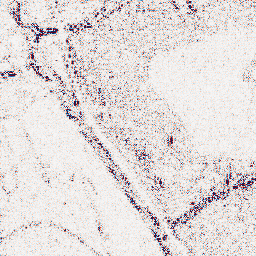
Category: wavelet
Decomposition family: wavelet_reverse_biorthogonal
Decomposition parameters: wavelet: rbio5.5
level: 1
Upsampling method: bicubic
Upsampling parameters: scale: 8
Upsampling scale: 8